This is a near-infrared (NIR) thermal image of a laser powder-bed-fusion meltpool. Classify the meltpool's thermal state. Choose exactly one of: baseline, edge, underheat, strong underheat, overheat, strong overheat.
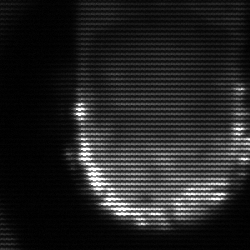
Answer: baseline